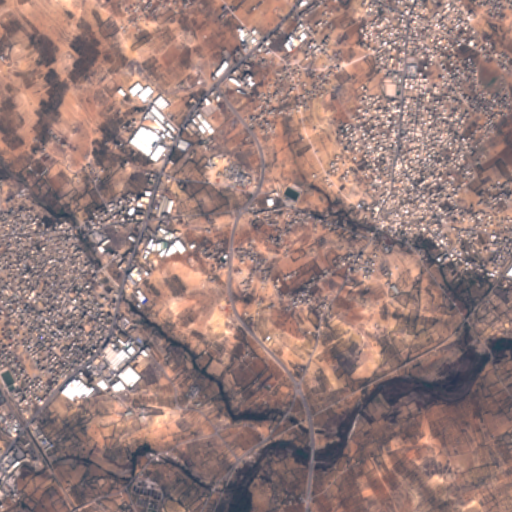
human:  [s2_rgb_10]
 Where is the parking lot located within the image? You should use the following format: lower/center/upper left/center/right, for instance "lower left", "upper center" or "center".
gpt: The parking lot is located in the upper center of the image.
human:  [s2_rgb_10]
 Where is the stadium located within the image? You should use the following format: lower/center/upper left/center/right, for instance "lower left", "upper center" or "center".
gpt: The stadium is located in the center of the image.
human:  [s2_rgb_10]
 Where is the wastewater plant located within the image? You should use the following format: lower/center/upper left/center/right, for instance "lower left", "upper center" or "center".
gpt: The wastewater plant is located in the lower left of the image.
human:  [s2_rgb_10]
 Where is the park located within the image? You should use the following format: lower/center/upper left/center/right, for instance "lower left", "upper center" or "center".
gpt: There is no park in the image.